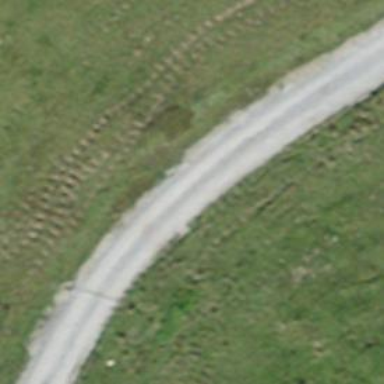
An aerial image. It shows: Gravel track with grade2 quality.